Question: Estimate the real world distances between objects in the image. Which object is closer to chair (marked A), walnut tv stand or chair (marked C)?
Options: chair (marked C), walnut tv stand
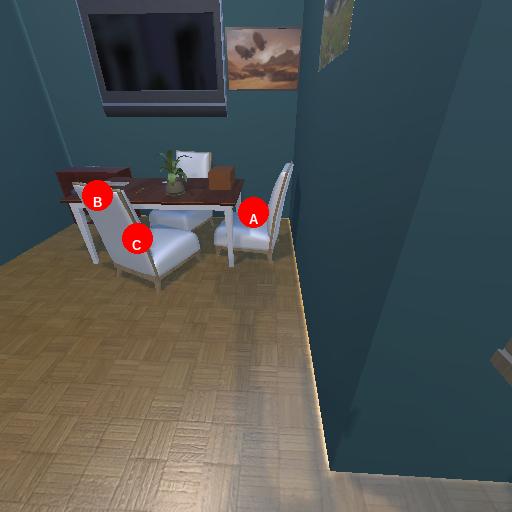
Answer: chair (marked C)